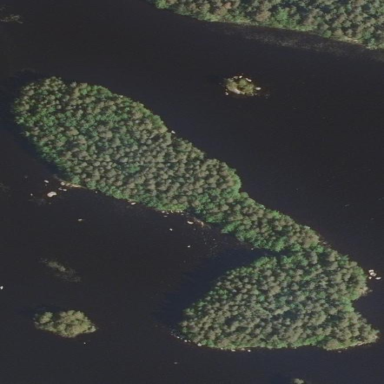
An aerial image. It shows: Islet covered with woodland.